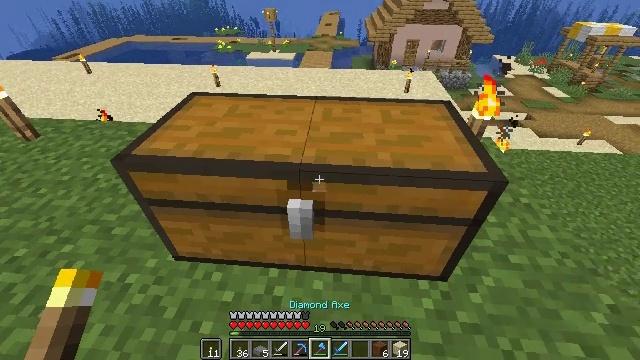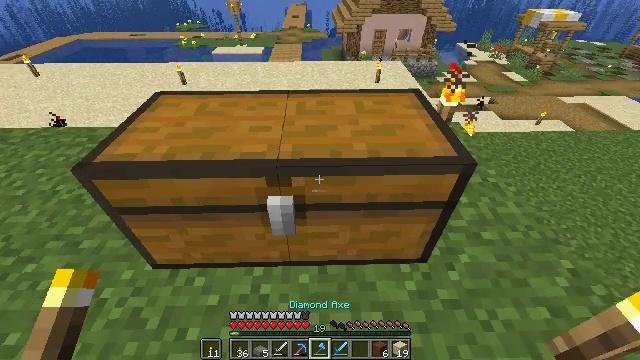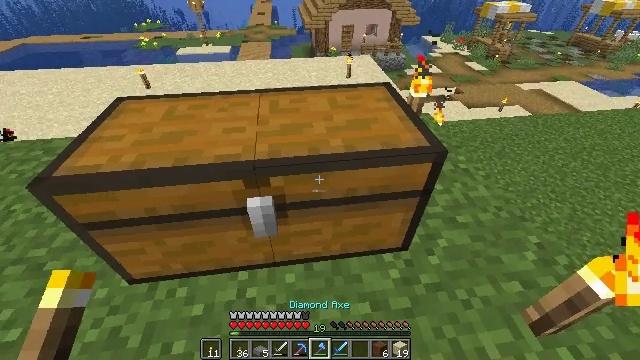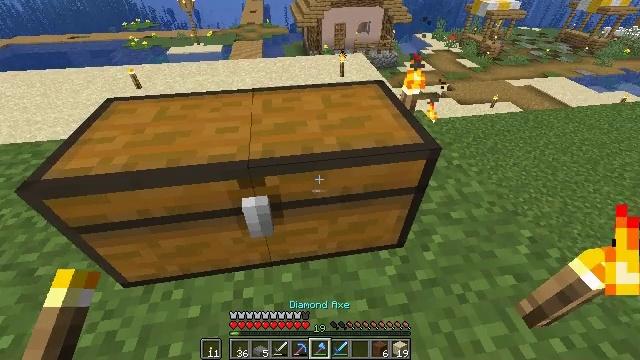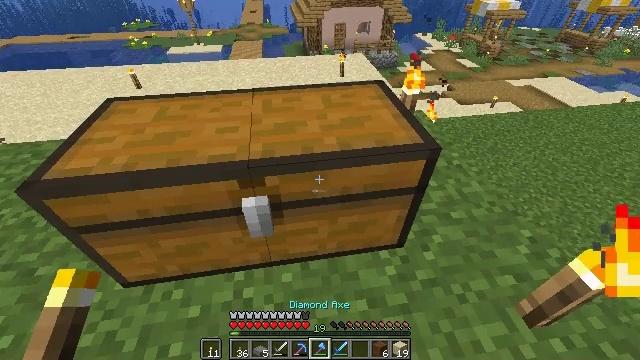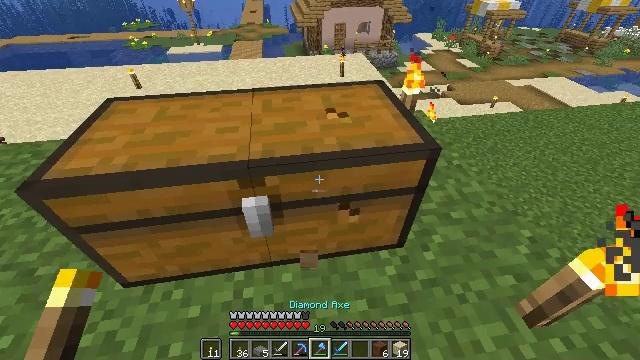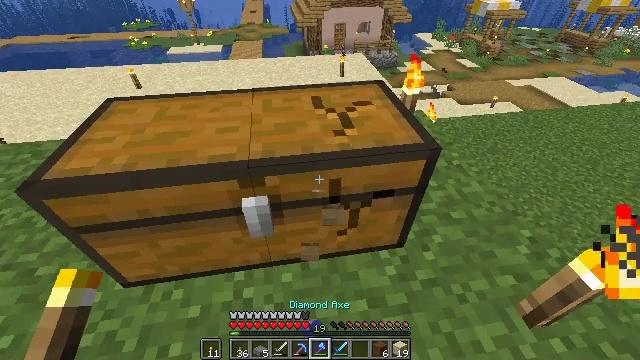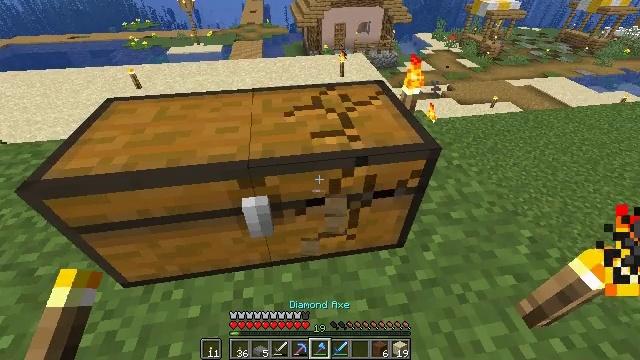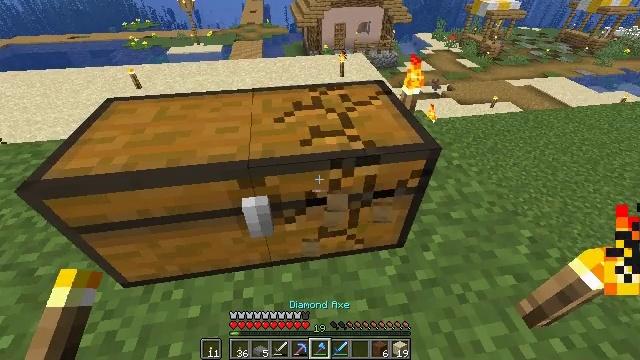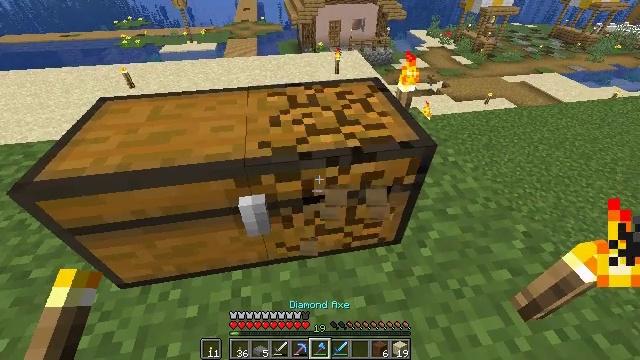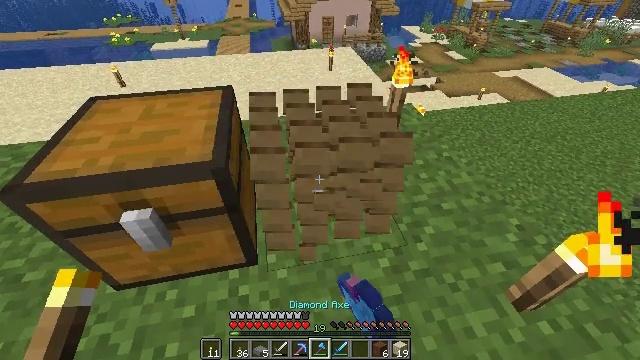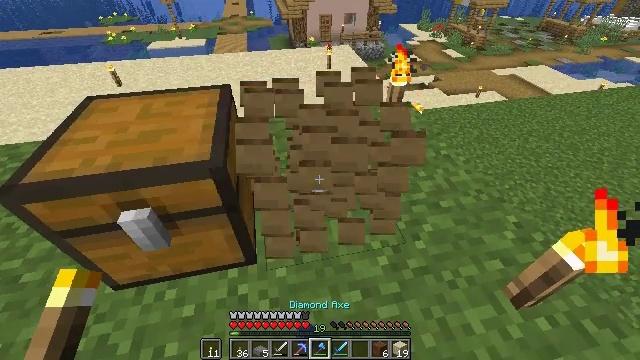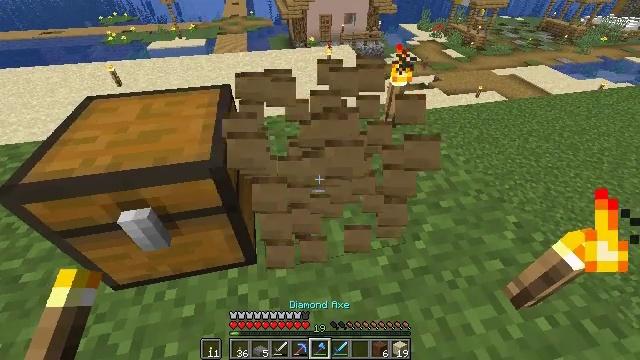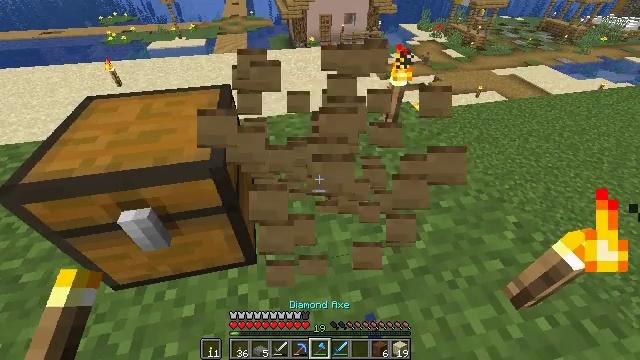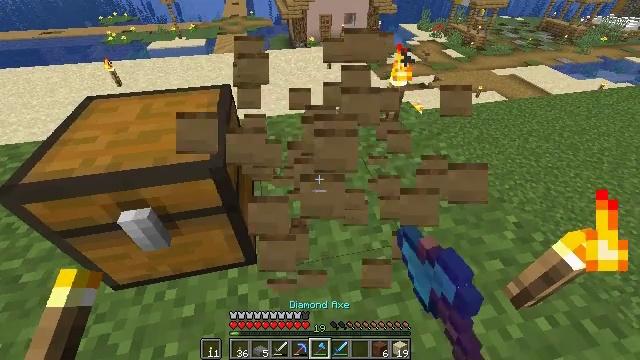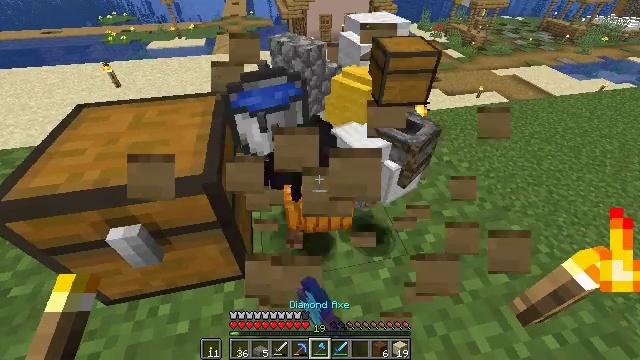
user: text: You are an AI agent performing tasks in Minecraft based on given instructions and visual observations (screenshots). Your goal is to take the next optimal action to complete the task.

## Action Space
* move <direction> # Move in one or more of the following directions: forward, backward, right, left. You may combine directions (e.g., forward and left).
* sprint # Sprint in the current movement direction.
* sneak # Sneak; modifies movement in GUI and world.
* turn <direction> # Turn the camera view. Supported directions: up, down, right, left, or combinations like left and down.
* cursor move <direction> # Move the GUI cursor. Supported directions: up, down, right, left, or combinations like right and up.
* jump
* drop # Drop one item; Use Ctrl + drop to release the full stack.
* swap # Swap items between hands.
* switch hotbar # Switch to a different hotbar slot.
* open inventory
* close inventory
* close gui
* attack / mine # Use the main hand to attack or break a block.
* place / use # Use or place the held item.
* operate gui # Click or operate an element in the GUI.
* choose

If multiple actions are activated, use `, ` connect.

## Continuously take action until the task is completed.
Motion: motion action
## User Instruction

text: Mine the chest to collect it.
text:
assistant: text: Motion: turn right and down
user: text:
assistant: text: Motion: turn right
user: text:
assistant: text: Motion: turn right
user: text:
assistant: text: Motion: no_op
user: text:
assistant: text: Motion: attack / mine
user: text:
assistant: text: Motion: attack / mine
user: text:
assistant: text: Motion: attack / mine
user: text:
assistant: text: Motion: attack / mine
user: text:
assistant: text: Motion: turn right, attack / mine
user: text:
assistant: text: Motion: turn right, attack / mine
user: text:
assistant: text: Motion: attack / mine
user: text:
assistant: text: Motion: attack / mine
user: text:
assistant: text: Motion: attack / mine
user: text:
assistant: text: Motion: attack / mine
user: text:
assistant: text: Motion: move forward, attack / mine
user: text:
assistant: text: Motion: move forward, turn right, attack / mine
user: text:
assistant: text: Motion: move forward, turn right
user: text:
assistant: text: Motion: move forward
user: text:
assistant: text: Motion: move forward
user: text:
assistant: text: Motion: move forward
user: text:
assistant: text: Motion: move forward
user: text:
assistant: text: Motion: move forward, turn left and down
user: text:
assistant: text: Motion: move forward, turn left and down
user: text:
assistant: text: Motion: move forward, turn left and down
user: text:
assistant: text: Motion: turn left and down
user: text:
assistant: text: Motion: turn left
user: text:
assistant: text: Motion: turn left
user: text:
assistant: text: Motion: turn left
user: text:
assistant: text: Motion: turn left
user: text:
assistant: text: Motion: turn left